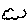
Label: cloud